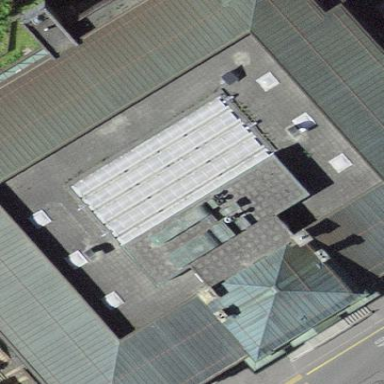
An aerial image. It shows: University building. It belongs to university.